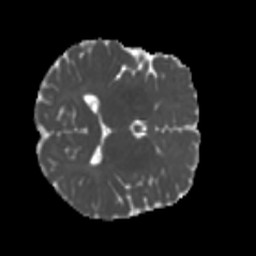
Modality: MD
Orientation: axial
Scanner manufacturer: siemens
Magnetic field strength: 3 T
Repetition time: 4 s
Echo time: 0.0594 s